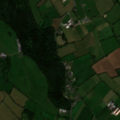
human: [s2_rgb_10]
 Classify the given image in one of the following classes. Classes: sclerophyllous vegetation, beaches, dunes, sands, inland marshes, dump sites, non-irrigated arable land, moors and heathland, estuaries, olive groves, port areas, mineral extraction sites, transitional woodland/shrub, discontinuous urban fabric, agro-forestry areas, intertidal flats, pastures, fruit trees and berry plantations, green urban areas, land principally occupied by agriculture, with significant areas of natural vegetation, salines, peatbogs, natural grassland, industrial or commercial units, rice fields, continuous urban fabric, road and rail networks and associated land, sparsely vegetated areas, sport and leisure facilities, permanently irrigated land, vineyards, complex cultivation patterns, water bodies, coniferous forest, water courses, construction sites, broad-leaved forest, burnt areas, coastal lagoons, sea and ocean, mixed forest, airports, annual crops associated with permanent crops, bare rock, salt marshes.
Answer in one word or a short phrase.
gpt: pastures, mixed forest